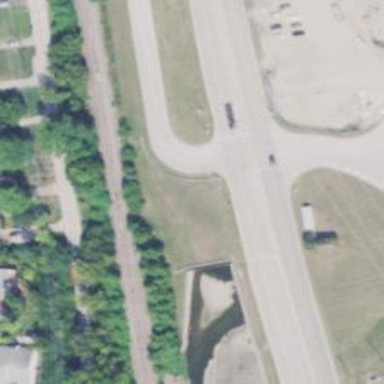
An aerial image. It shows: Asphalt trunk highway.